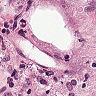
Metastatic tissue present: yes